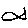
Label: fish